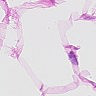
Metastatic tissue present: no